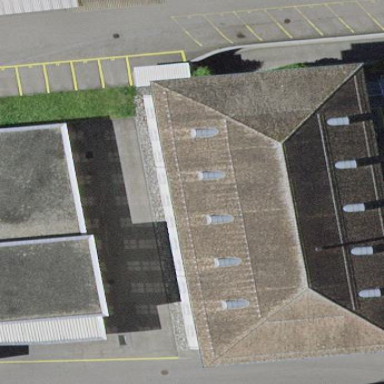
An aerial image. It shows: Industrial building with historic significance.